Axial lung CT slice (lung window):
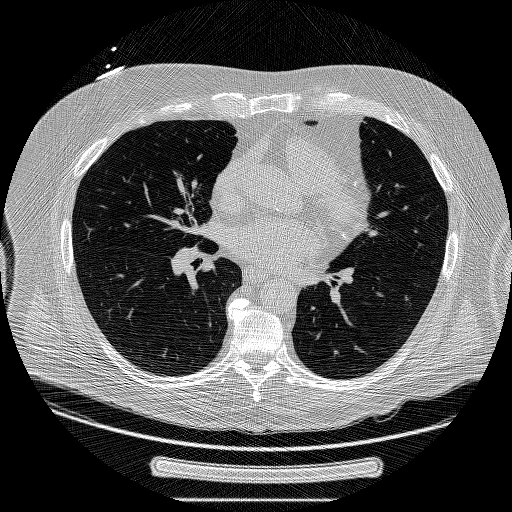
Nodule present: no